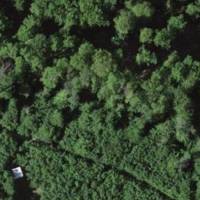
EUNIS habitat code: 41
Species observed at this site:
Poecile palustris